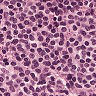
Metastatic tissue present: no